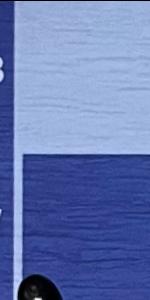
Label: Empty